Question: I want to calculate how many drivers have drove too fast. I have a table
traffic.
In this table on each row I can see how many cars drove in different speed categories. For this issue I only need the columns amount_drivers1 until amount_drivers10.
I have ten different speed categories (for example the values of speed_categorie columns 1-10 are: 20,30,40,50,60,70,80,90,100,110) in the table speedcategories
These are different per way. For each row I have to find the speed categories per way. Speed_categorie1 is related to amount_drivers1, speed_categorie2 is related to amount_drivers2...
Then I have to use the column max_speed from the table MAX_SPEED. I have to loop through every speed_categorie column to see if the speed_categorie is above the max_speed column. If not do nothing, if yes the amount of cars from the traffic table (the value of the column amount_drivers) has to taken into the column 'to_hard'.
The relation between the max_speed, speed_categories and traffic tables are the id numbers. These are the foreign keys. This is the diagram:

For example the max_speed=60 (from the max_speed_table). Then only the the speed categories 70,80,90,100 and 110 (from speed_categorie table) are eligible. Then the amount of drivers from the amount_drivers6, amount_drivers7,amount_drivers8,amount_drivers9 andamount_drivers10 (from traffic table) have to go in the column 'to_hard'. So this is a sum of the columns amount_drivers6, amount_drivers7,amount_drivers8,amount_drivers9 andamount_drivers10 in this case. This sum must go in the column 'to_hard'.
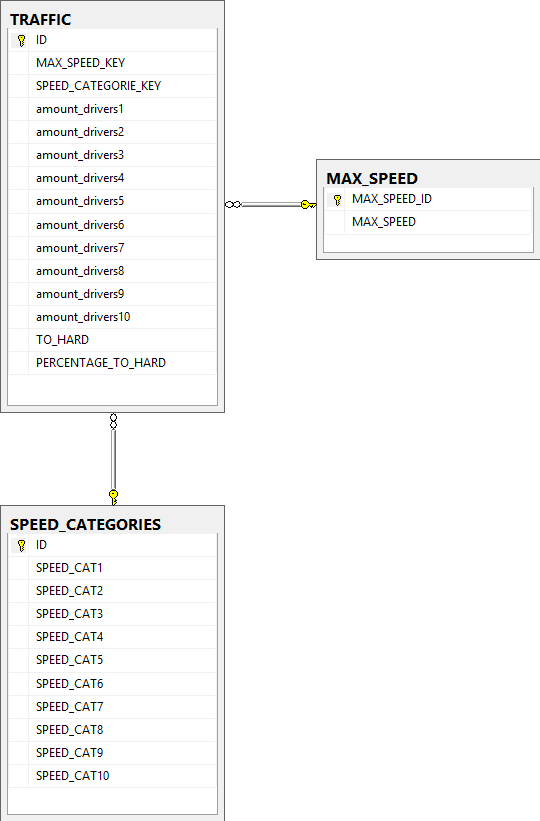
Answer: First, this is not a good table structure. If you want to store this kind of data, it's best to create another key and store the 'amount_drivers' columns as a single column over multiple rows. The same goes for 'SPEED_CAT'. As it is, there isn't much reason to use the 'SPEED_CATEGORIES' table since you have a fixed number of columns. However, just in case these values change, I've used them below.
Second, this is the best I can glean from your structure and desired output without data to support it. See the comments on your question.
'''
select
Trf.ID,
(
case when Spd.MAX_SPEED <= Cat.SPEED_CAT_1 then Trf.amount_drivers1 else 0 end
+ case when Spd.MAX_SPEED <= Cat.SPEED_CAT_2 then Trf.amount_drivers2 else 0 end
+ case when Spd.MAX_SPEED <= Cat.SPEED_CAT_3 then Trf.amount_drivers3 else 0 end
+ case when Spd.MAX_SPEED <= Cat.SPEED_CAT_4 then Trf.amount_drivers4 else 0 end
+ case when Spd.MAX_SPEED <= Cat.SPEED_CAT_5 then Trf.amount_drivers5 else 0 end
+ case when Spd.MAX_SPEED <= Cat.SPEED_CAT_6 then Trf.amount_drivers6 else 0 end
+ case when Spd.MAX_SPEED <= Cat.SPEED_CAT_7 then Trf.amount_drivers7 else 0 end
+ case when Spd.MAX_SPEED <= Cat.SPEED_CAT_8 then Trf.amount_drivers8 else 0 end
+ case when Spd.MAX_SPEED <= Cat.SPEED_CAT_9 then Trf.amount_drivers9 else 0 end
+ case when Spd.MAX_SPEED <= Cat.SPEED_CAT_10 then Trf.amount_drivers10 else 0 end
) TO_HARD
from
TRAFFIC Trf
join MAX_SPEED Spd Trf.MAX_SPEED_KEY = Spd.ID
join SPEED_CATEGORIES Cat on Trf.SPEED_CATEGORIE_KEY = Cat.ID
'''